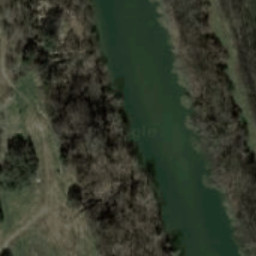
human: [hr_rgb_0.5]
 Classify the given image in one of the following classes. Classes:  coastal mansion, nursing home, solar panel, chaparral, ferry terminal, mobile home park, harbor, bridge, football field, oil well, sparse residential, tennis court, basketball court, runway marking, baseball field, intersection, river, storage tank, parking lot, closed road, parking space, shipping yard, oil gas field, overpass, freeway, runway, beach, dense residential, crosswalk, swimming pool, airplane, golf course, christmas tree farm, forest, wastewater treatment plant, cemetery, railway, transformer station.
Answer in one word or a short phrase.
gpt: river